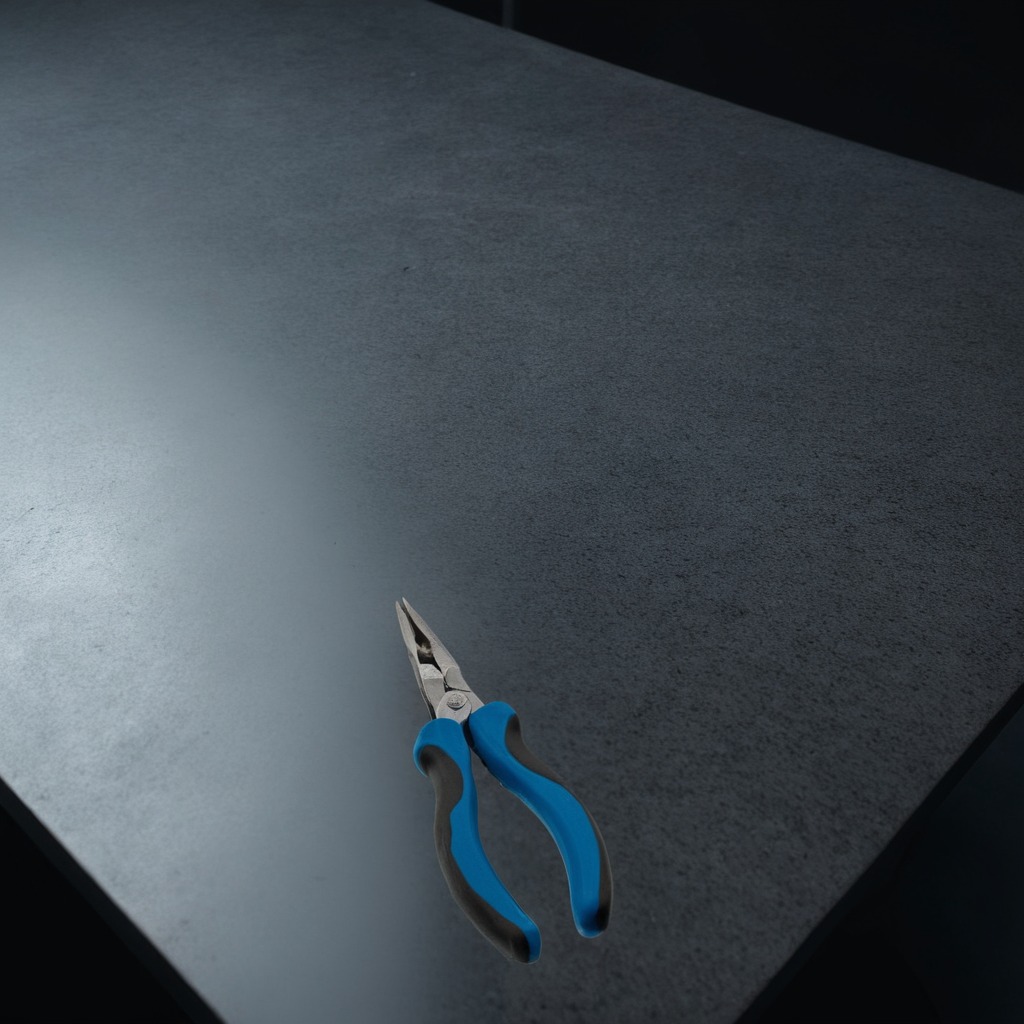
A plier is lying on a clean granite table inside a workshop at night dim ambient light soft shadows worn but